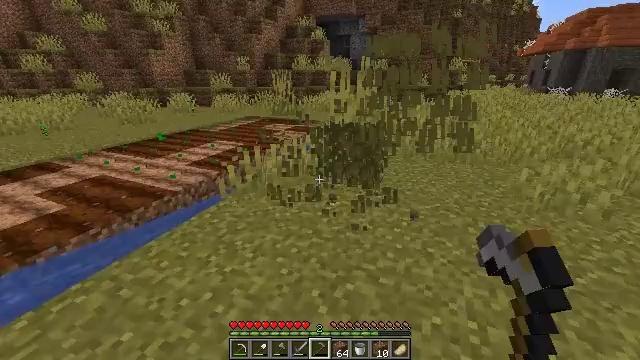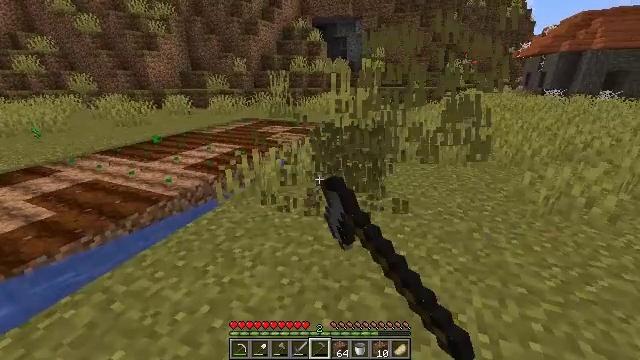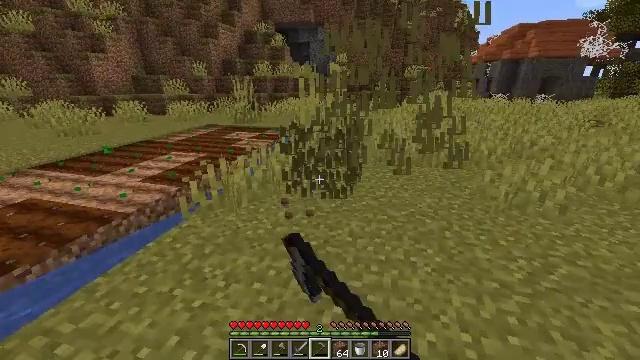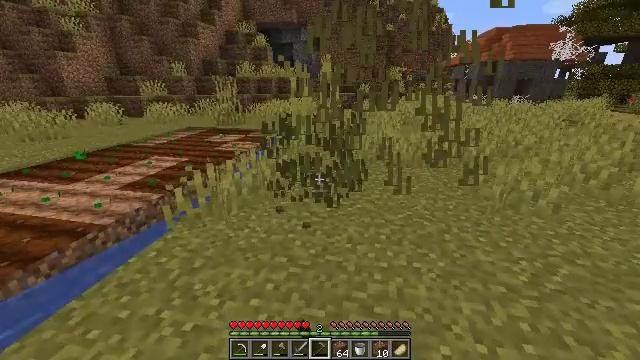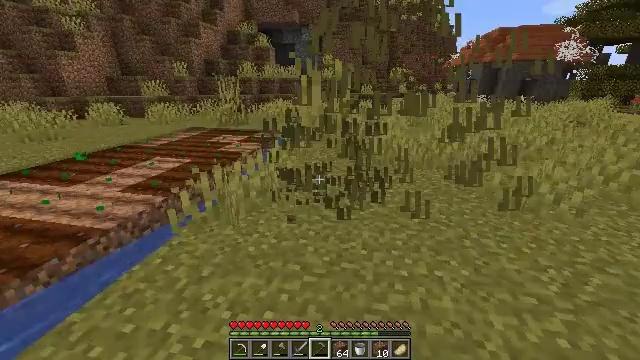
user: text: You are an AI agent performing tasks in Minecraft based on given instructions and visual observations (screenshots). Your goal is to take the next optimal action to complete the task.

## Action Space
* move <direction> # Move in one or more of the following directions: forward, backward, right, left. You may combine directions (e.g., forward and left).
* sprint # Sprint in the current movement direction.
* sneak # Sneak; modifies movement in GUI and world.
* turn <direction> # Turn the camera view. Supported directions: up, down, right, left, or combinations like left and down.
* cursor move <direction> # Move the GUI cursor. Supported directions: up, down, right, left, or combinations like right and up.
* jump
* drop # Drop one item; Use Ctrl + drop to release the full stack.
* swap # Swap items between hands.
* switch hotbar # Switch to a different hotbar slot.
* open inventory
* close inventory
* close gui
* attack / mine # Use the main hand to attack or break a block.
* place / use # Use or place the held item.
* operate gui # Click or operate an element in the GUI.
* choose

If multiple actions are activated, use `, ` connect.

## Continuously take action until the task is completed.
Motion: motion action
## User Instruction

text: Clear away tall grass.
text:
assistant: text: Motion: move forward and move left, attack / mine
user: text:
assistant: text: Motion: move forward and move left, turn right, attack / mine
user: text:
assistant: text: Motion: move forward and move left, turn right, attack / mine
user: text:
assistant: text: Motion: move forward and move left, attack / mine
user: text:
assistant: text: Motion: attack / mine